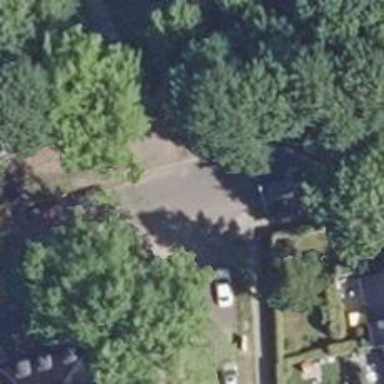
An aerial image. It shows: Asphalt road in residential area.